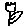
Label: flower